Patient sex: M
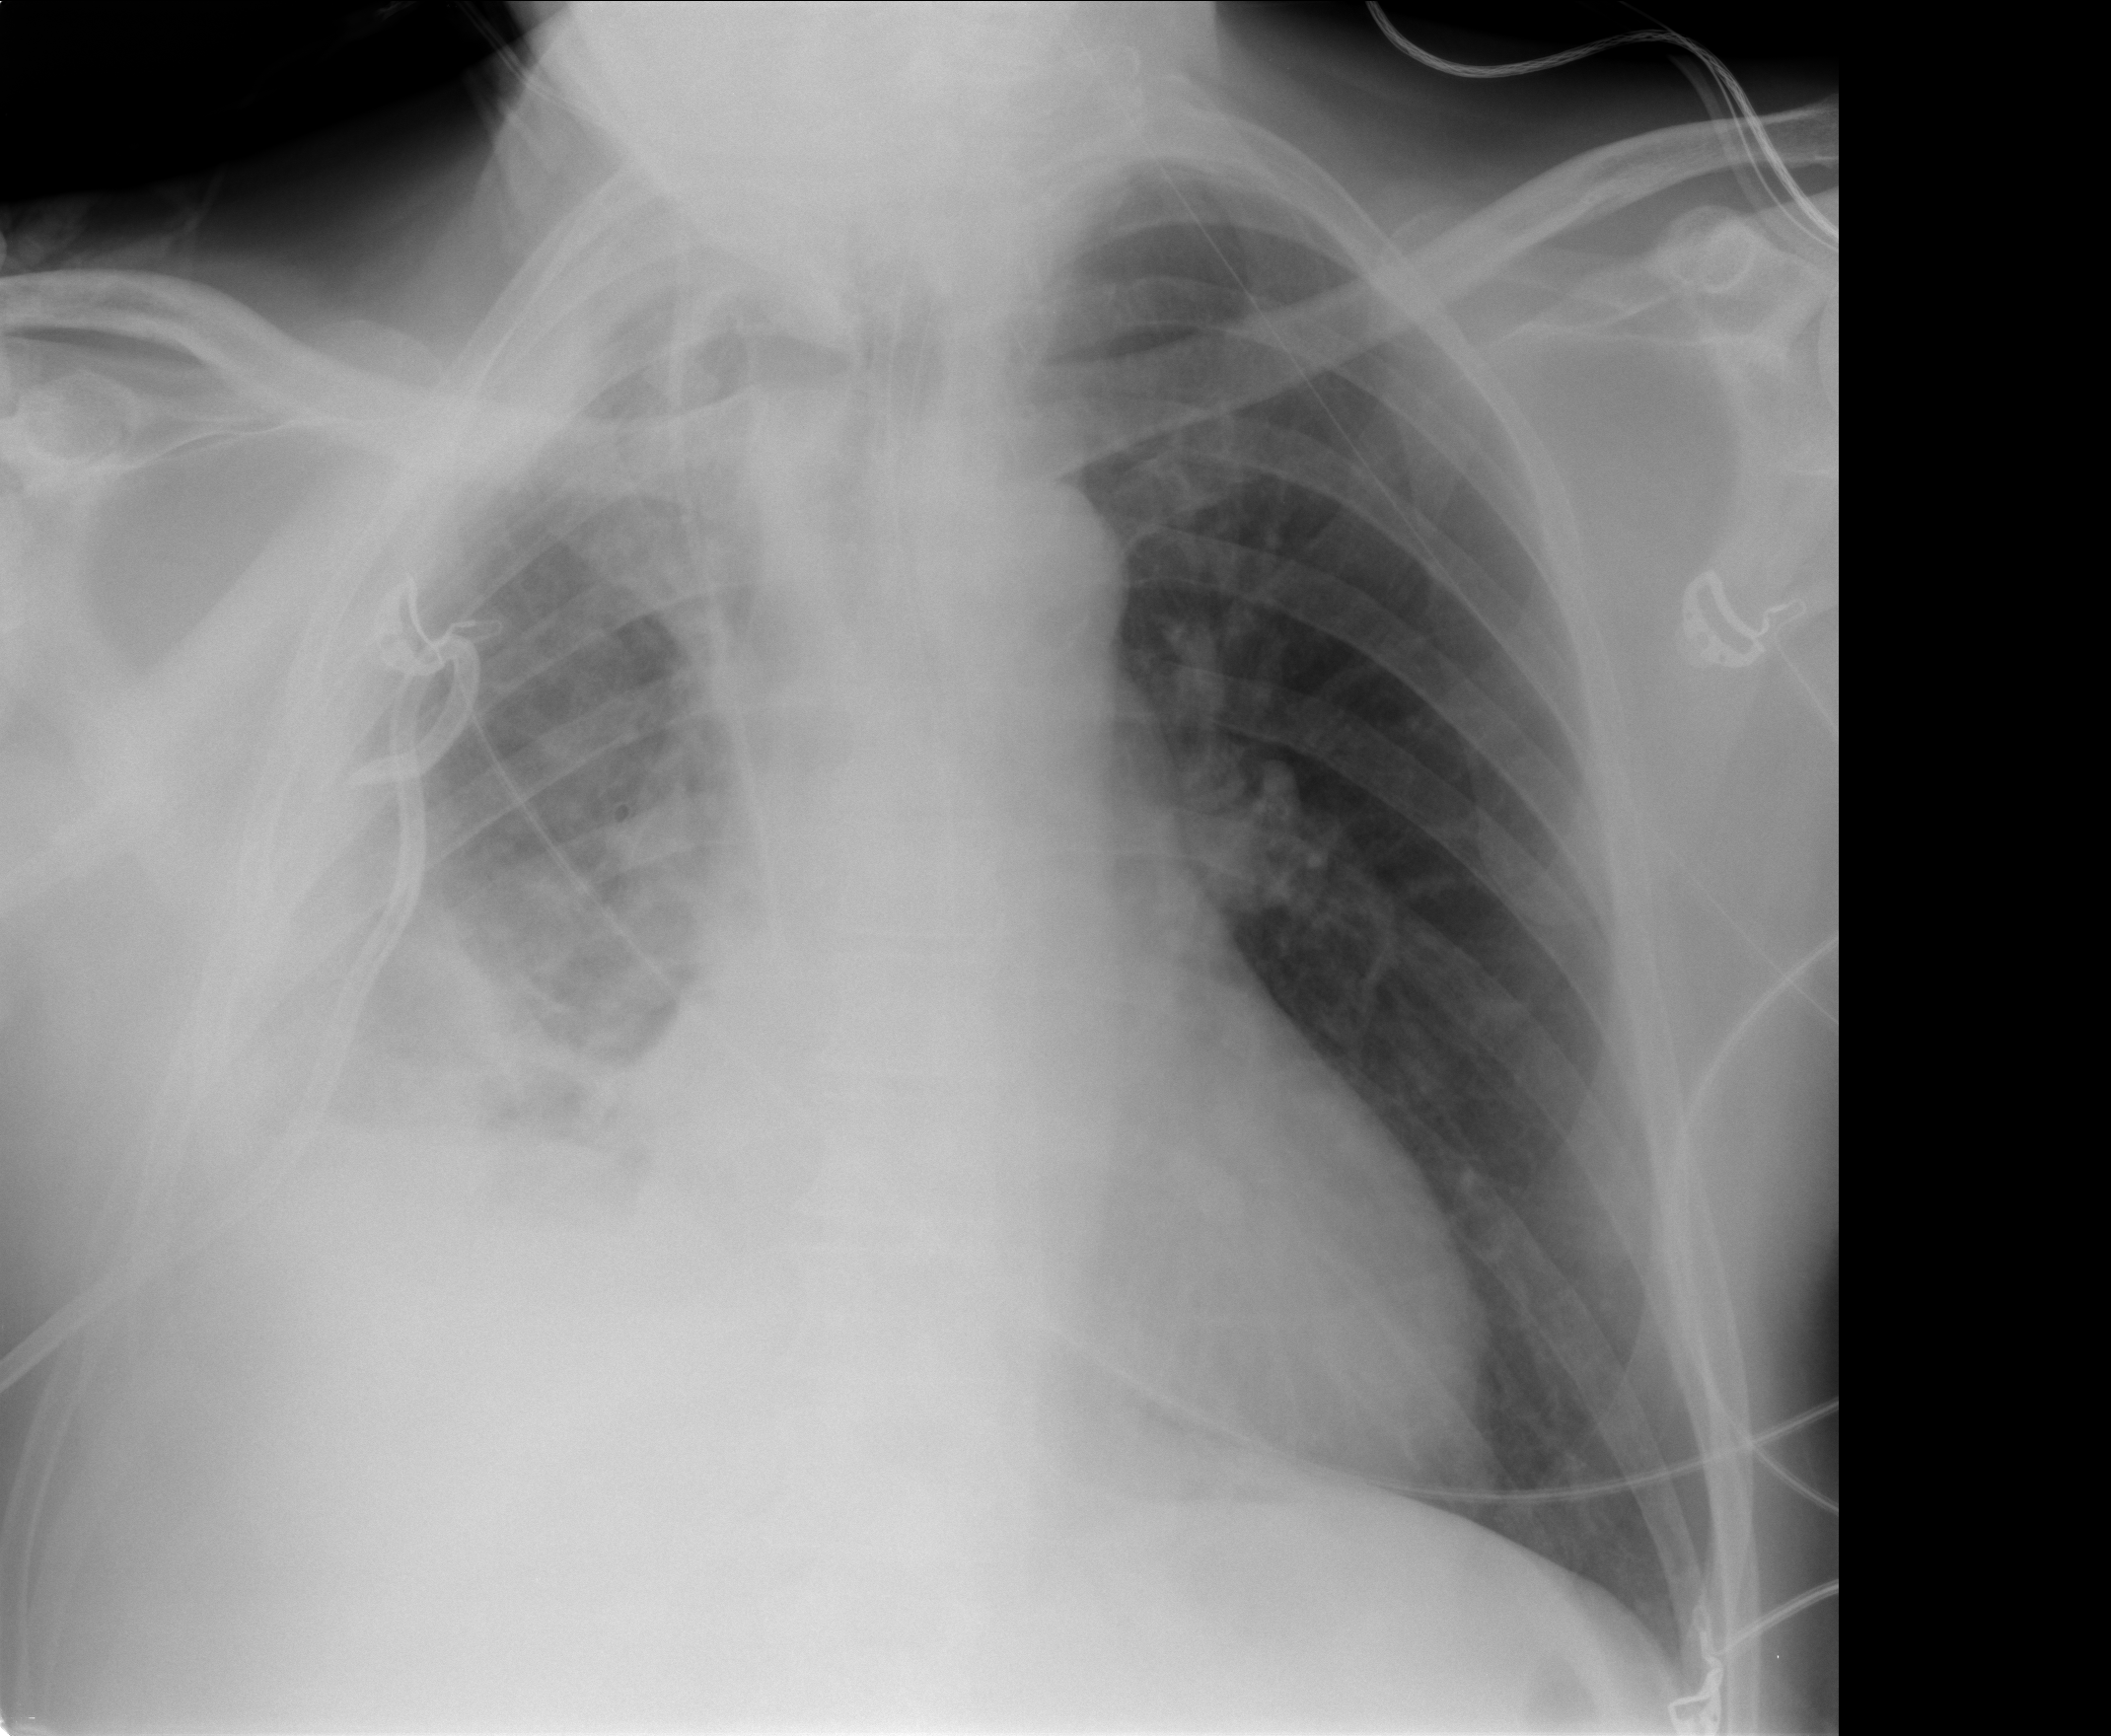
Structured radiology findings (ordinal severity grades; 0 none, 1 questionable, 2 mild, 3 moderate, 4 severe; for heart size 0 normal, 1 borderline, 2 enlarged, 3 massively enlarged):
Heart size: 1
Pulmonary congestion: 0
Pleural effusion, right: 3
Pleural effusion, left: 0
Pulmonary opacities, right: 2
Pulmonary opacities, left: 0
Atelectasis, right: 3
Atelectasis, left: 0